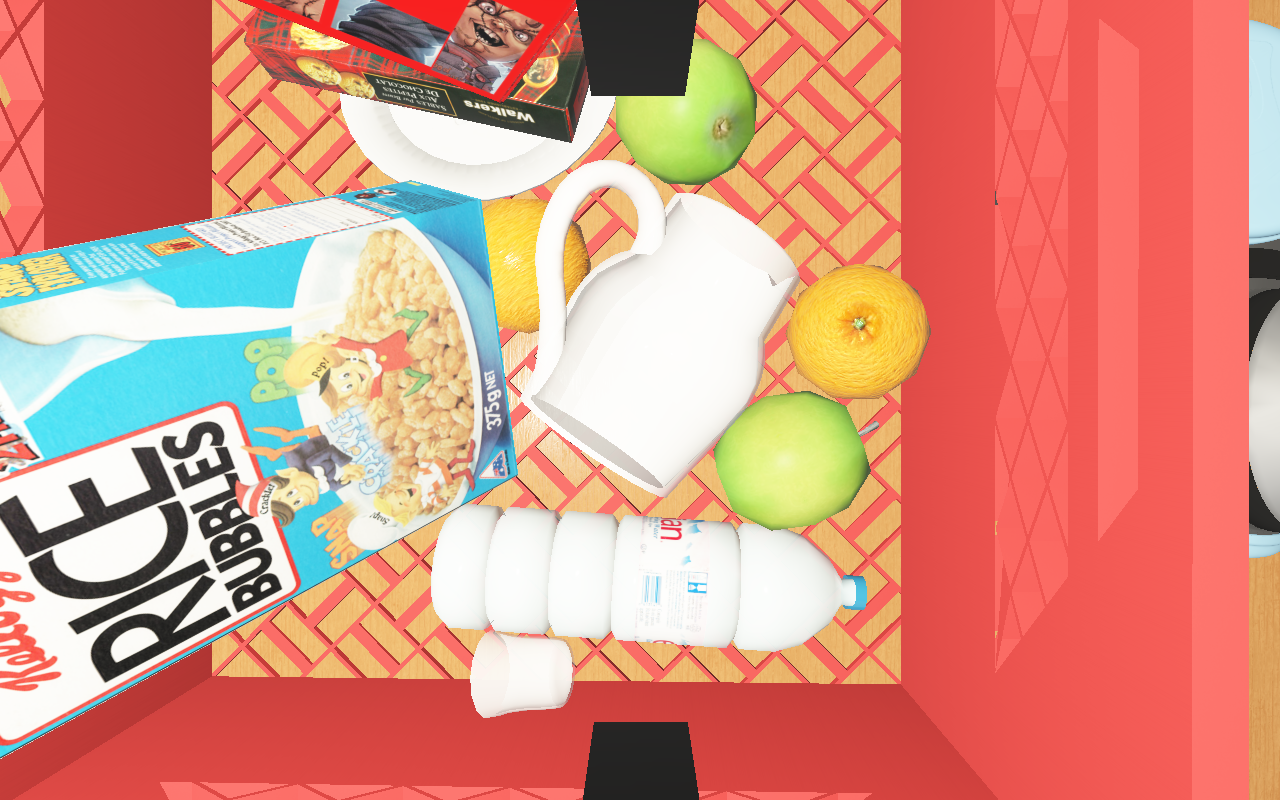
Objects in the scene:
water bottle
apple
apple
orange
plate
jam jar
cereal box
cereal box
biscuit box